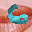
Label: 6